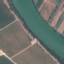
Land use / land cover class: River